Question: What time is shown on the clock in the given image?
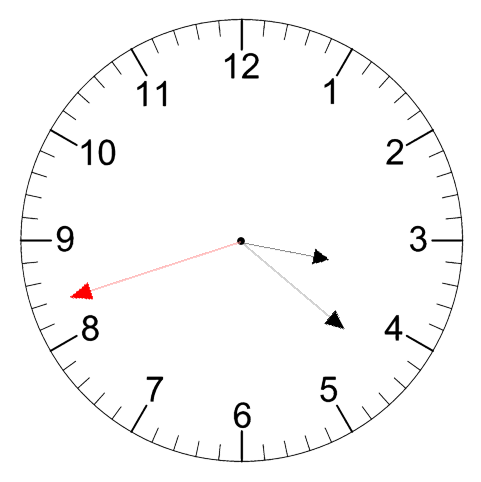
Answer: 03:21:42